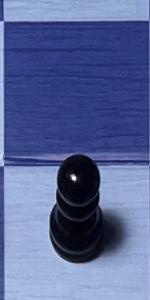
Label: Pawn_Black